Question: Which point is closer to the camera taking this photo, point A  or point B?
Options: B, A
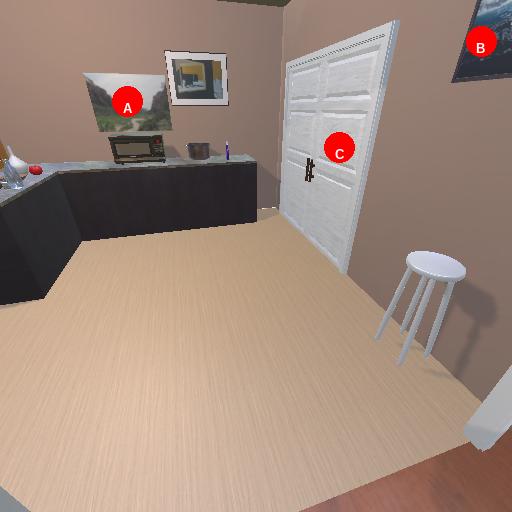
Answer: B